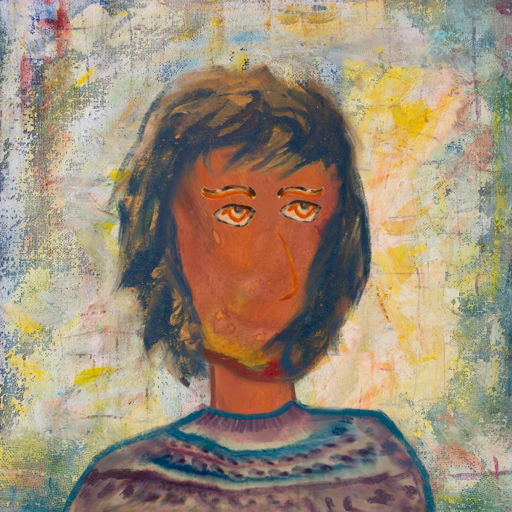
Background: Irani, Head And Neck Side: Mother_And_Son_Son, Face Side: Experience, Bust: HillGirl, Hair Side: In_The_Sun, Head Accessory: Blank, Second Necklace: Blank, Necklace: Blank, Baby: Blank